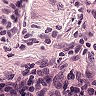
Metastatic tissue present: no